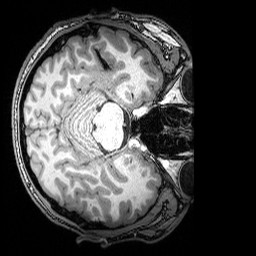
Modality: T1w
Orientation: axial
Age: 20
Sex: male
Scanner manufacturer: siemens
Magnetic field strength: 3 T
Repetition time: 2.53 s
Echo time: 0.00388 s